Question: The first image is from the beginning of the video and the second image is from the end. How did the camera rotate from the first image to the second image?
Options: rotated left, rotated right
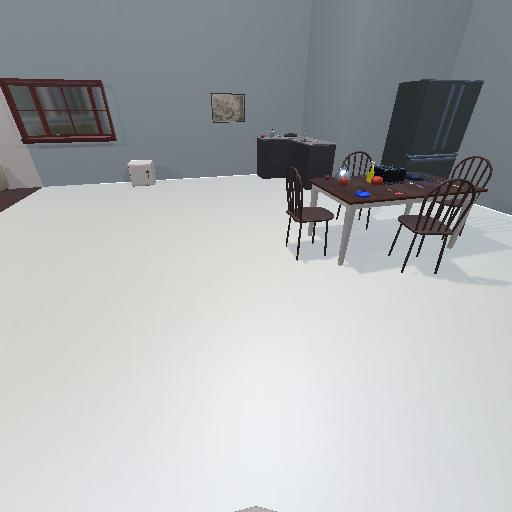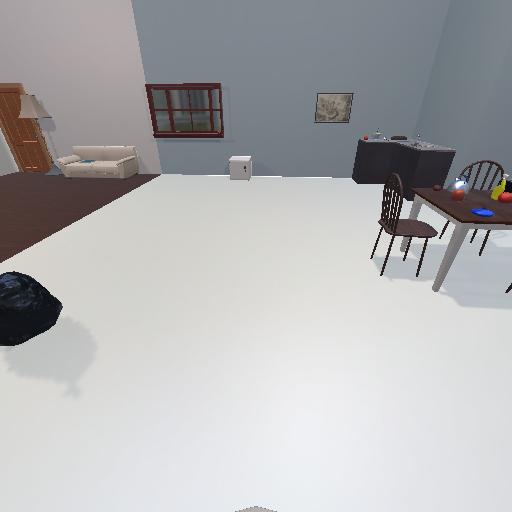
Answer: rotated left